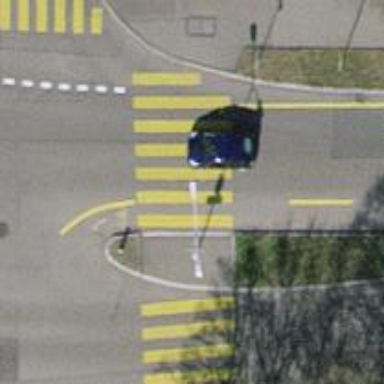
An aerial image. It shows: Marked zebra crossing with pedestrian island.